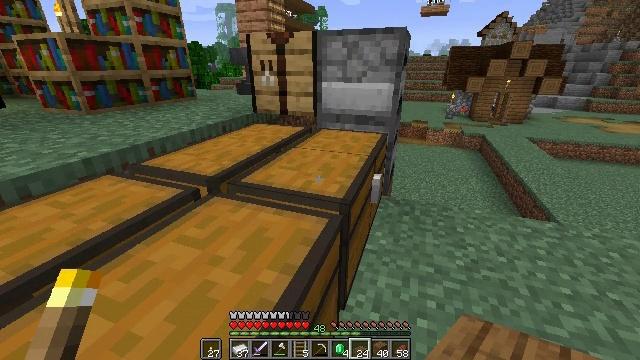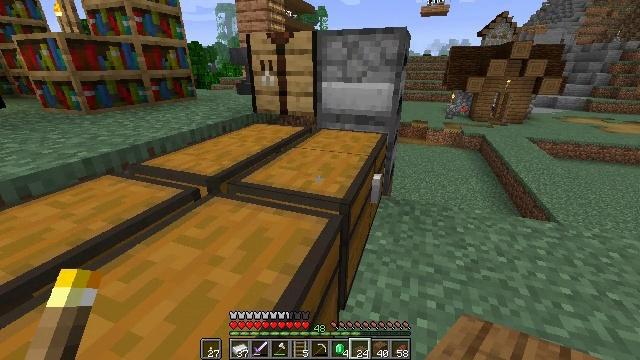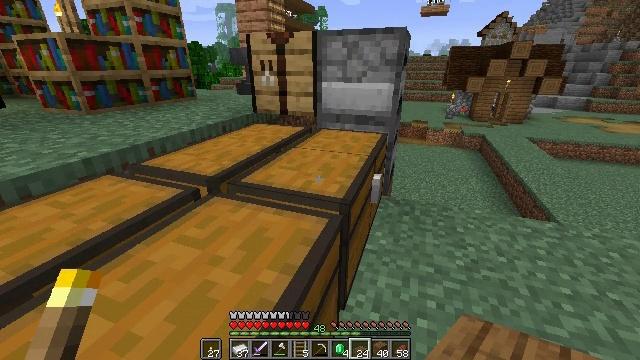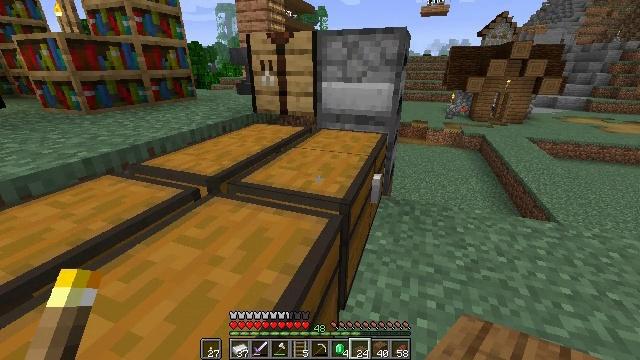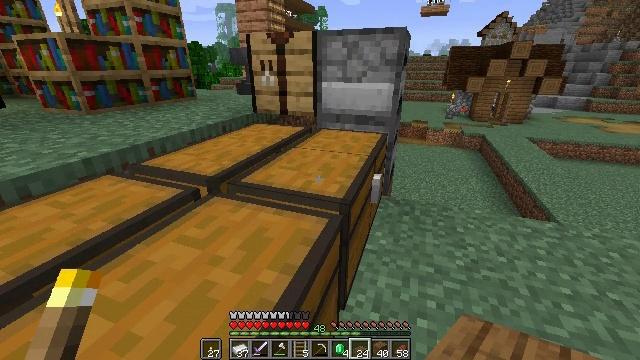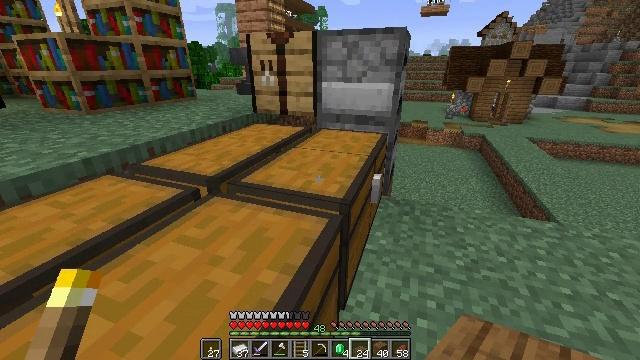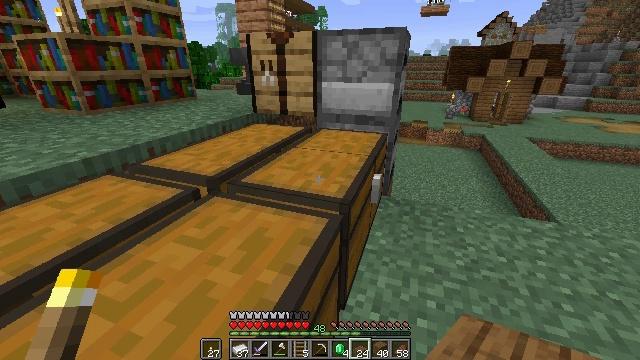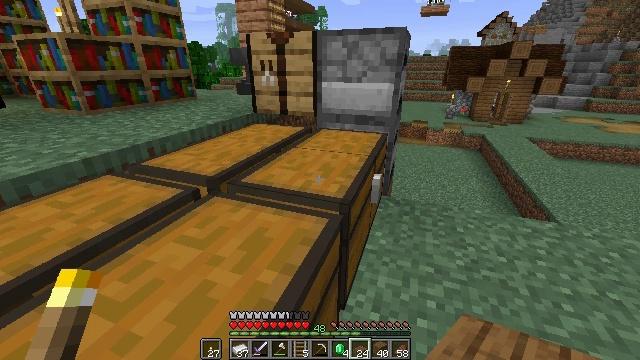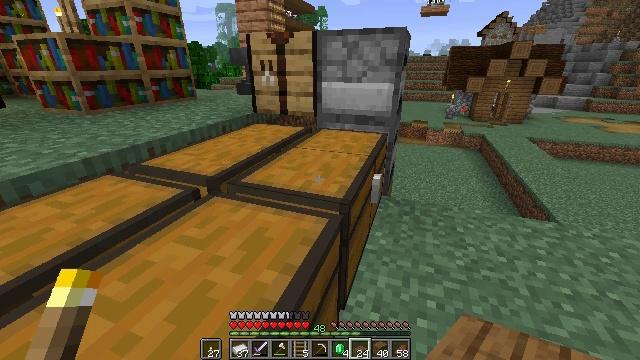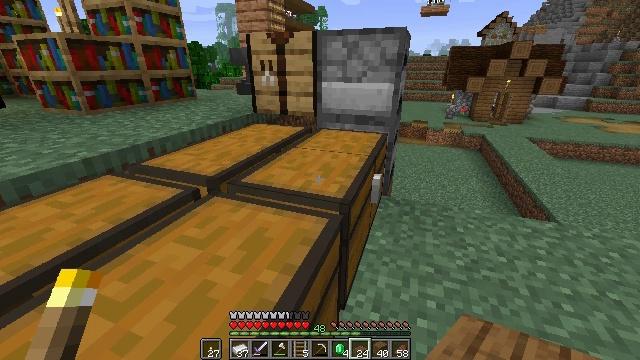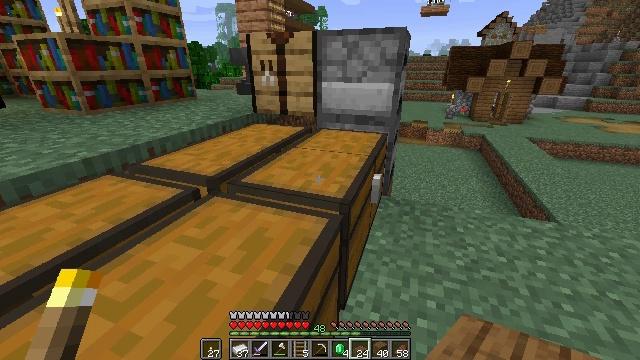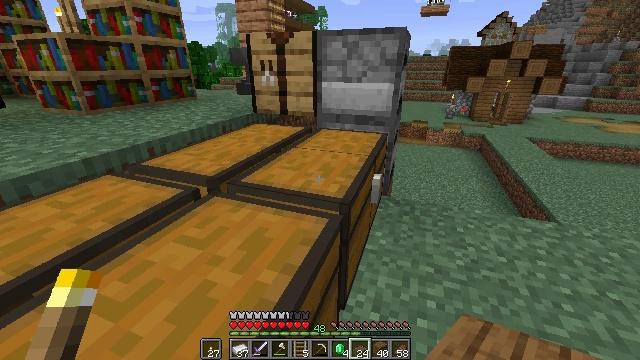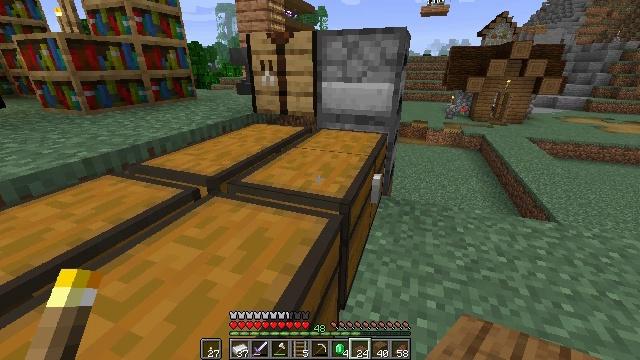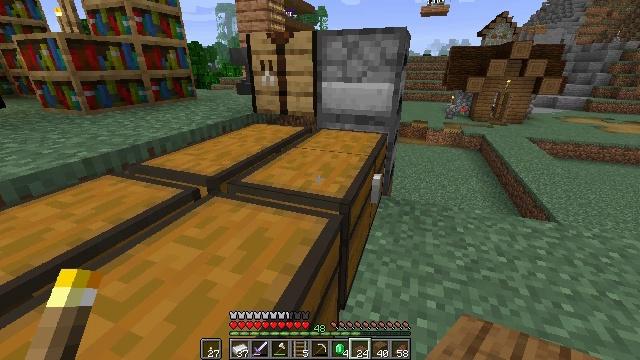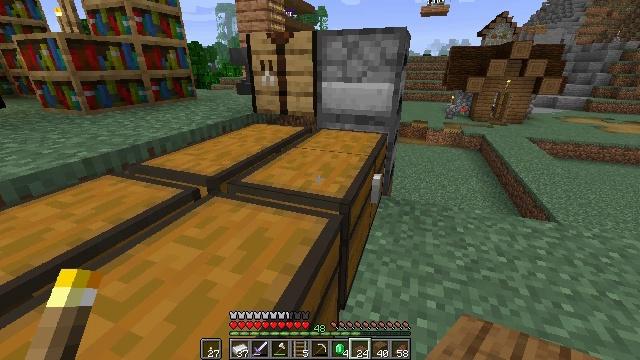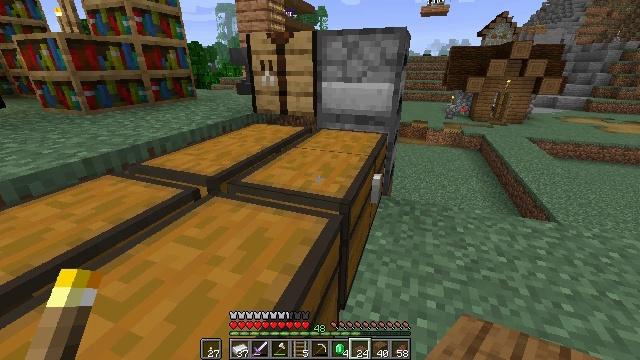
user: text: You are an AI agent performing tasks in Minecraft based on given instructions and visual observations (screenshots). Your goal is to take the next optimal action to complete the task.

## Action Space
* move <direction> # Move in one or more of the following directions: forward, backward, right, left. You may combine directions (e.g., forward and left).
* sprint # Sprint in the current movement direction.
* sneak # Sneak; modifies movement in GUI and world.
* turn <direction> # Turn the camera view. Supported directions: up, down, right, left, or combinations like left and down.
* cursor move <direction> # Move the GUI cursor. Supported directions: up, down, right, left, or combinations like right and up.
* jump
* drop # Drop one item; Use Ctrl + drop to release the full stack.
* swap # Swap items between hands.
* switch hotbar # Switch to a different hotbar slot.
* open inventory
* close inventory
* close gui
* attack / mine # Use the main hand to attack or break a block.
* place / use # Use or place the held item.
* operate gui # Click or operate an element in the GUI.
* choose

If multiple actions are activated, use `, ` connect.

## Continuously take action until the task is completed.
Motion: motion action
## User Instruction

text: Drop a spruce slab.
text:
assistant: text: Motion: no_op
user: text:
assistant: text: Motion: no_op
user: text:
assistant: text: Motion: no_op
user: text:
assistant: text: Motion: no_op
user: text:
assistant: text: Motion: no_op
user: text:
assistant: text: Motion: no_op
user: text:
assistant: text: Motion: no_op
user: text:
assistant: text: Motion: no_op
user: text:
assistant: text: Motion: no_op
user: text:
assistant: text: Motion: no_op
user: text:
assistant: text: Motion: no_op
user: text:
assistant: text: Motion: no_op
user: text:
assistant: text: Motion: no_op
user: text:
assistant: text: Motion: no_op
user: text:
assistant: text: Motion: no_op
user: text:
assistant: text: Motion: no_op
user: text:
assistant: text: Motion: no_op
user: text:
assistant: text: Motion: no_op
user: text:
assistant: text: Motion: no_op
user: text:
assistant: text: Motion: no_op
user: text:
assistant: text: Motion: no_op
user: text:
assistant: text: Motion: no_op
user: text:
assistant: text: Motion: no_op
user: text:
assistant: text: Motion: no_op
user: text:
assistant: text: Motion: no_op
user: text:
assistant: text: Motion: no_op
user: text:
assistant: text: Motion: no_op
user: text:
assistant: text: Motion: no_op
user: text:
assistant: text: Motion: no_op
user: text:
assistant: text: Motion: no_op